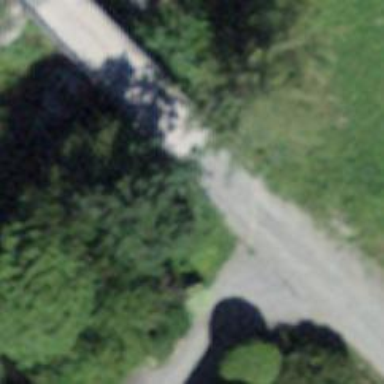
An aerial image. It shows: Unclassified road on bridge.